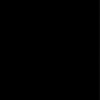
Label: dusty